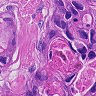
Metastatic tissue present: yes